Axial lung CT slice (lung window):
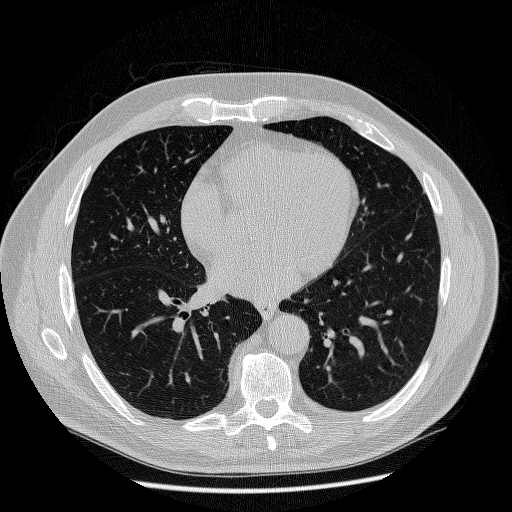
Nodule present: no